This grayscale image was formed by reshaping a rotor test-rig vibration snapshot into a 2-D grid. Based on the visible evidence, which rotor condition applies: normal, misalignment, unbalance, looseness?
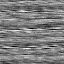
Answer: looseness